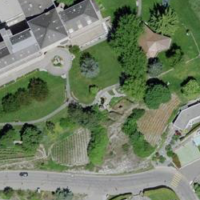
EUNIS habitat code: 54
Species observed at this site:
Opuntia humifusa